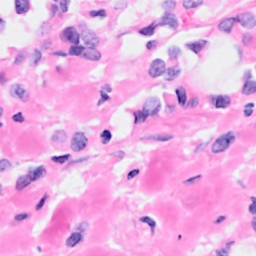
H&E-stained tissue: Breast